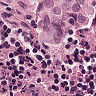
Metastatic tissue present: yes